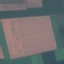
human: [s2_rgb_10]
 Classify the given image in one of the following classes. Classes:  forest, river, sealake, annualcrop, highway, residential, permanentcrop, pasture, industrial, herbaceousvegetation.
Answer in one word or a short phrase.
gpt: AnnualCrop